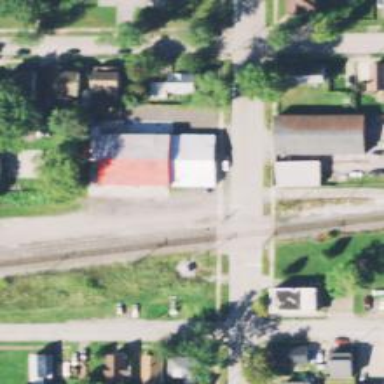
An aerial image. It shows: Crossing for the railway.